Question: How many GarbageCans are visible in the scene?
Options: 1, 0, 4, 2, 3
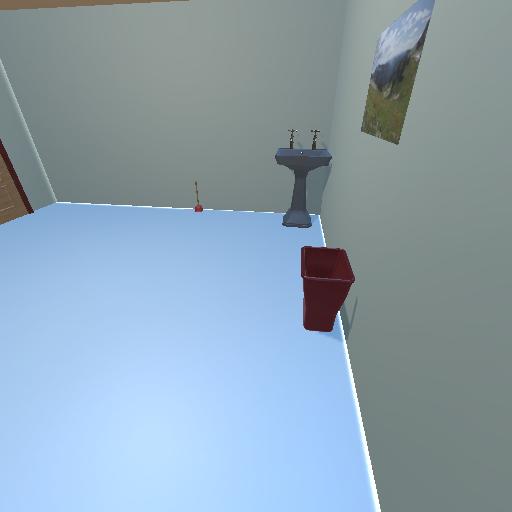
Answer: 1